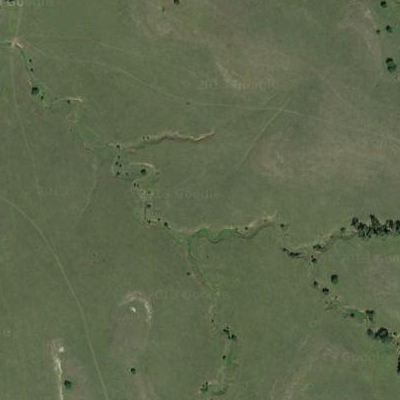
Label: aGrass